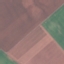
Land use / land cover class: AnnualCrop